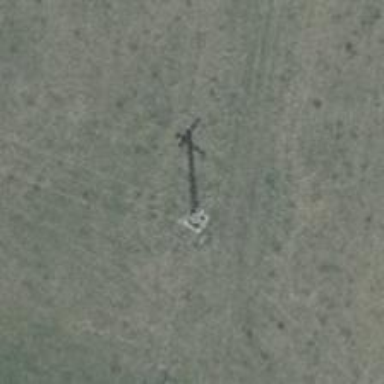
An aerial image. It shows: Power pole.